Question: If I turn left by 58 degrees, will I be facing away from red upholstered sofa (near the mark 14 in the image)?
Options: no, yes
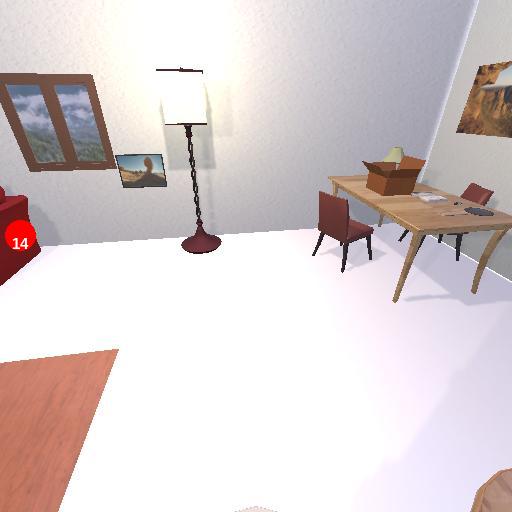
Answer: no